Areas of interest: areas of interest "Chengtou Commercial Plaza"
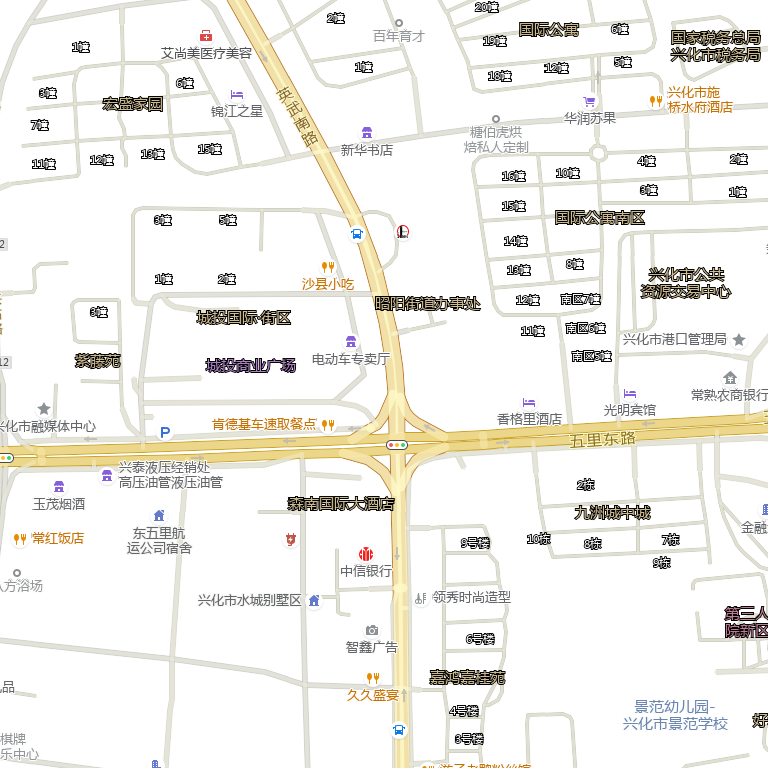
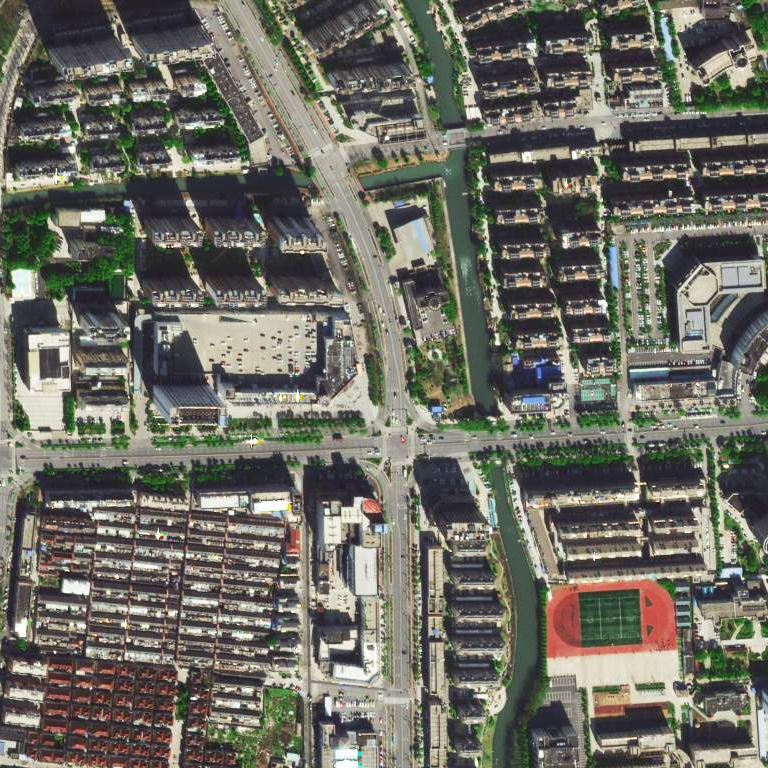